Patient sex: M
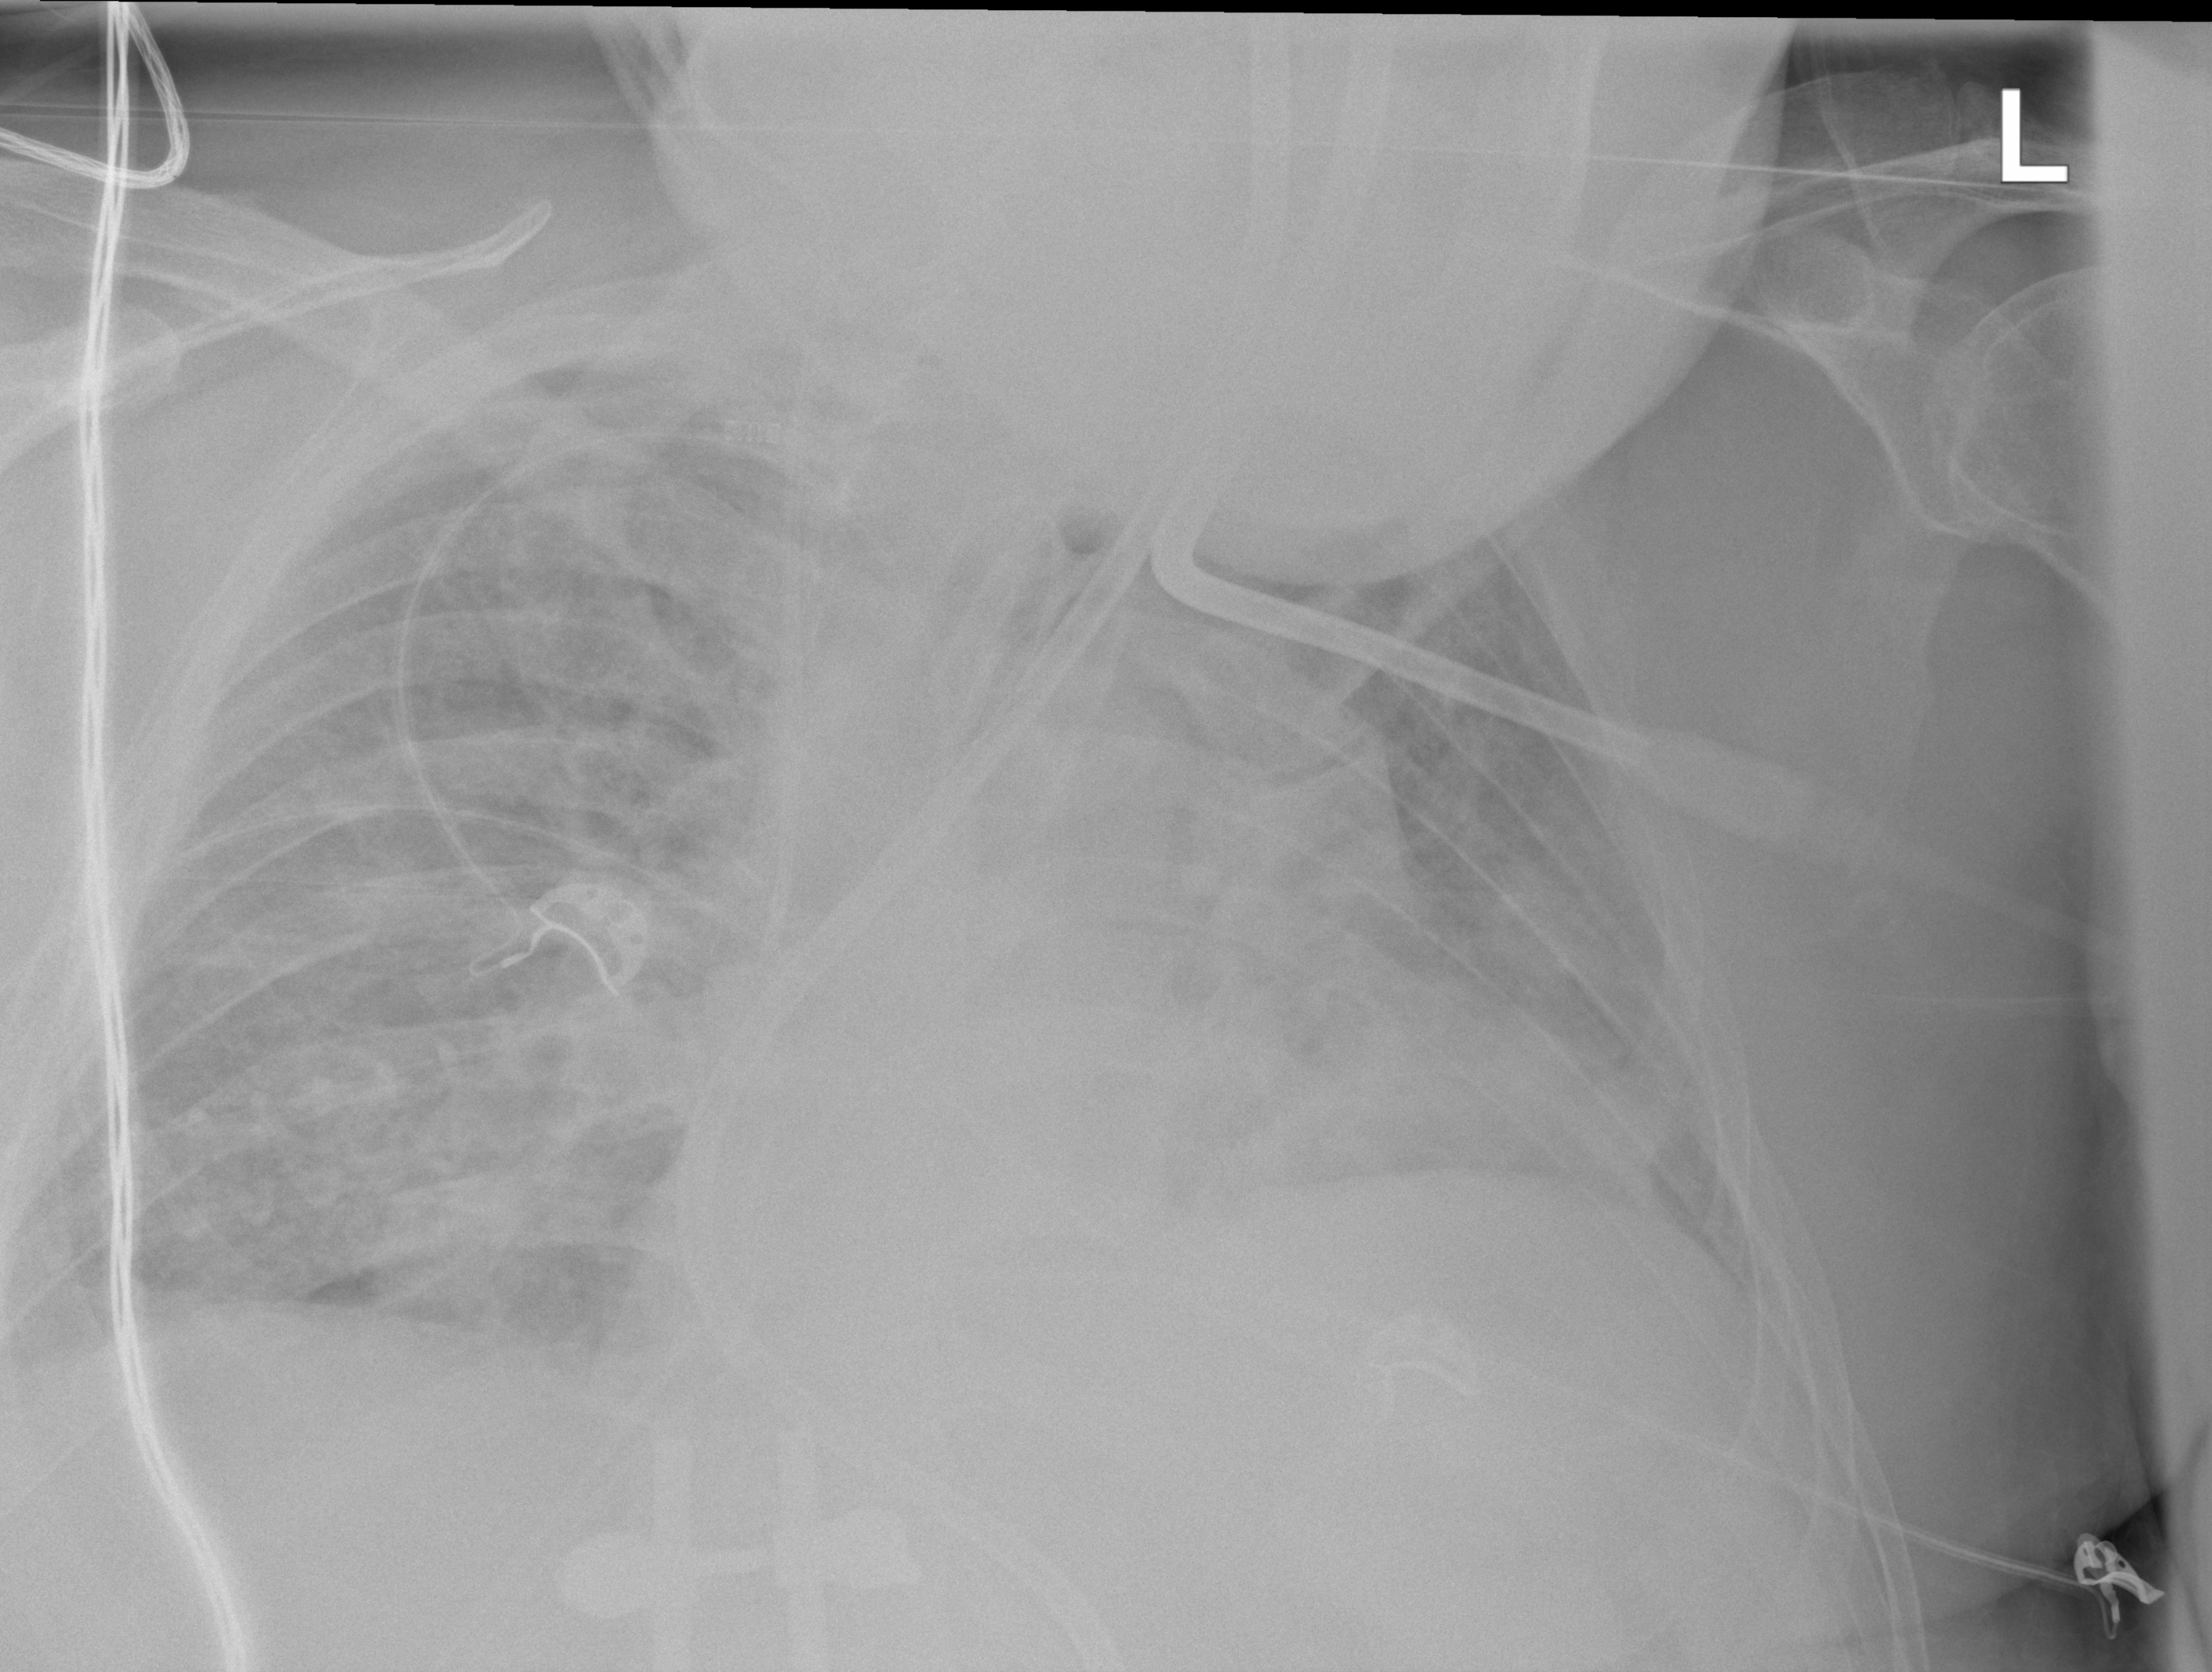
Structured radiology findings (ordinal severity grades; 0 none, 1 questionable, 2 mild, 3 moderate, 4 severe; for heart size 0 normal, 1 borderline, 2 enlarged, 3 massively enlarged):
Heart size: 2
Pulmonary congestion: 2
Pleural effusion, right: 2
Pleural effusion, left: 1
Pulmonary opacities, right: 2
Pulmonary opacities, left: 2
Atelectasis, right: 2
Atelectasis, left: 2